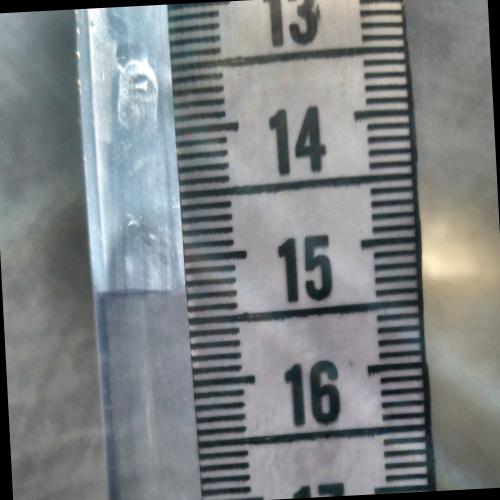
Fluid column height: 15.2 cm